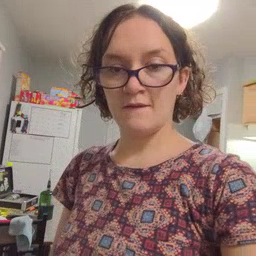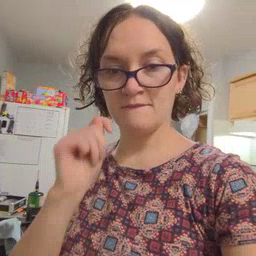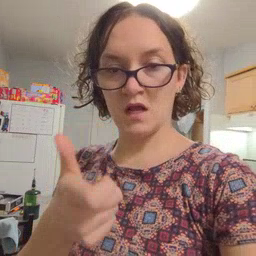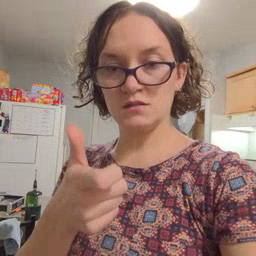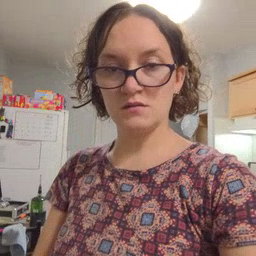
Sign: fast